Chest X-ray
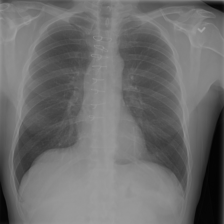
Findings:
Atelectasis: negative
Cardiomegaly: negative
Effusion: negative
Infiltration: negative
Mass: negative
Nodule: negative
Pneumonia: negative
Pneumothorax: negative
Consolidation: negative
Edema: negative
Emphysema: negative
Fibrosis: negative
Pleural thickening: negative
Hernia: negative